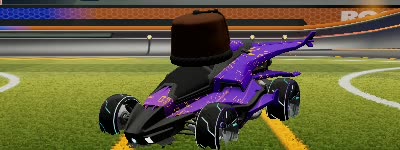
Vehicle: aftershock